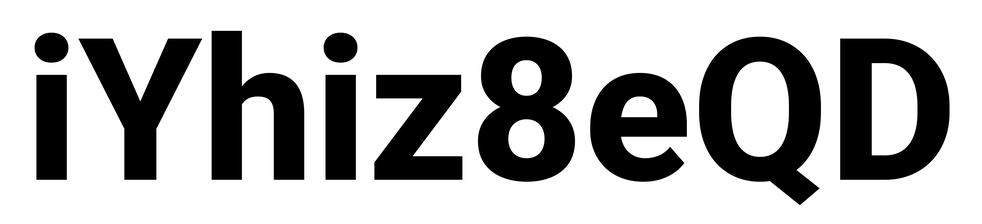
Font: Roboto_ExtraBold